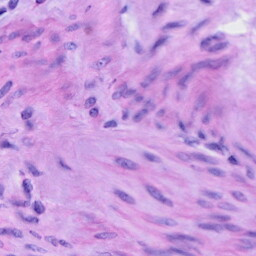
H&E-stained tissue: Cervix